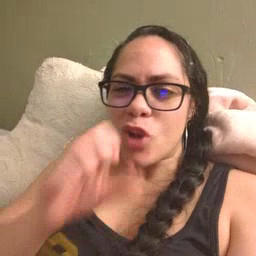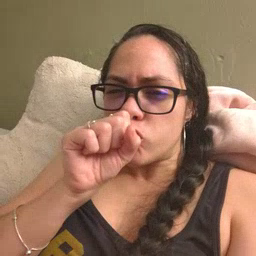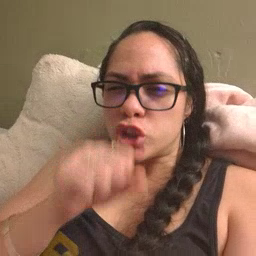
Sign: orange